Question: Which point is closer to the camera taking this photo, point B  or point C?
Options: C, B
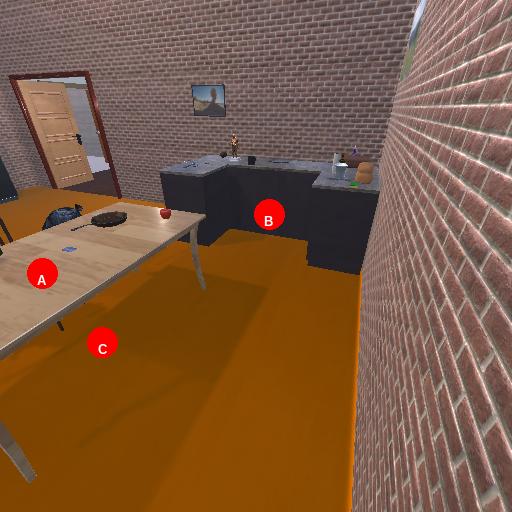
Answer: C